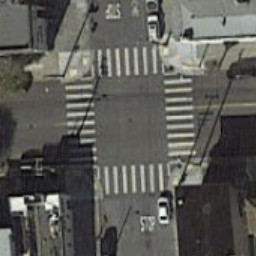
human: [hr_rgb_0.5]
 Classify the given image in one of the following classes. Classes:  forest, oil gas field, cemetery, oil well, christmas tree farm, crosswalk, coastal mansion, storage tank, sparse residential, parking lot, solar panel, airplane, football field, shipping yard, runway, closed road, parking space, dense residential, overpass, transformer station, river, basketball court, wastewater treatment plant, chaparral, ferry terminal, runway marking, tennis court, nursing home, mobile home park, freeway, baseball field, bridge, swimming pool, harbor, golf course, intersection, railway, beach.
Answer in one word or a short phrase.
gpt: crosswalk